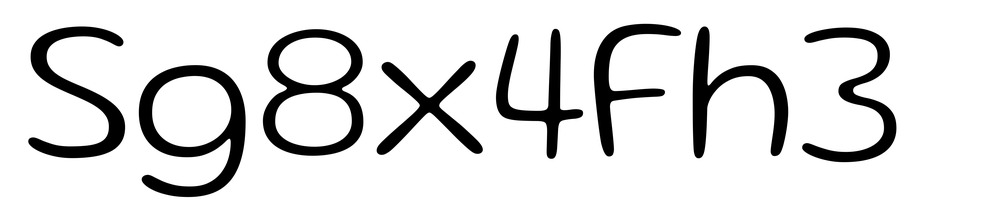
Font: Gluten_ExtraLight